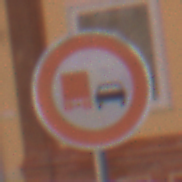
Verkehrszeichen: UeberholverbotKraftfahrzeuge
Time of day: SunriseSunset
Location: Outdoor (Urban)
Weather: Clear
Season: NotSpecified
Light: Natural